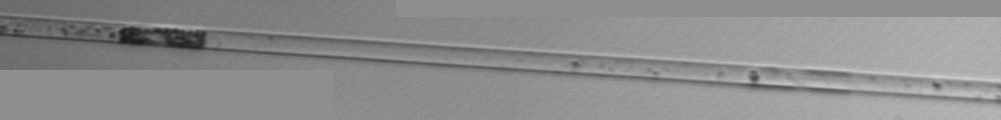
Label: Rhizosolenia